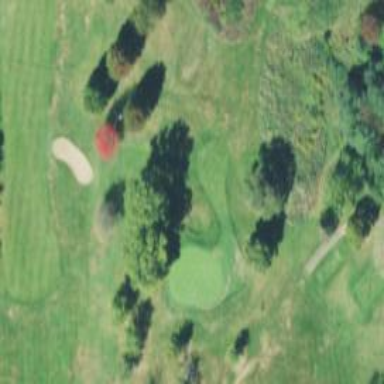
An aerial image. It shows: Scenic golf fairway.